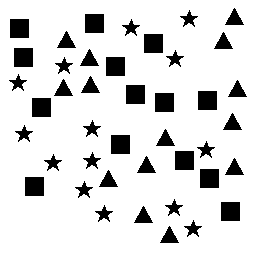
Squares: 14
Triangles: 14
Stars: 14
Total shapes: 42